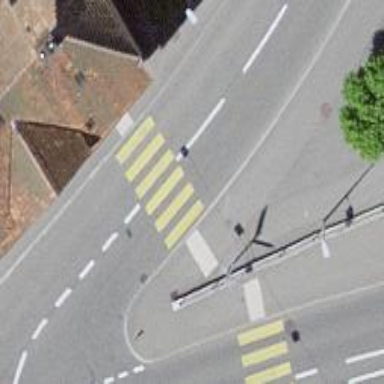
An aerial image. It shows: Marked road crossing.